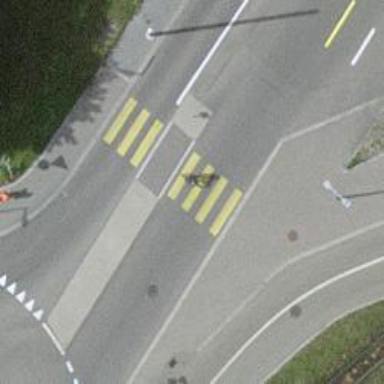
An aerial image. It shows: Zebra crossing with uncontrolled intersection and pedestrian island.